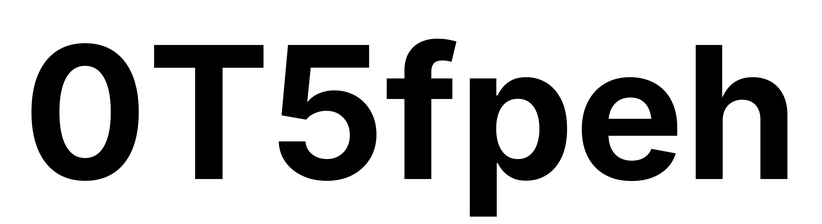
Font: Inter_Bold